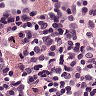
Metastatic tissue present: no